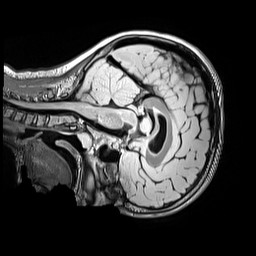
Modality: FLAIR
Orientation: sagittal
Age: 12
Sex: female
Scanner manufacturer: siemens
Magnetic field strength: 3 T
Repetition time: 5 s
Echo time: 0.388 s